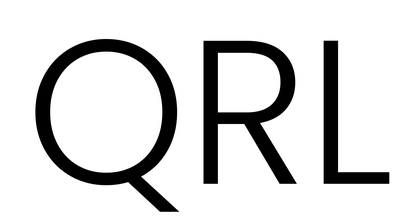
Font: Poppins-Light